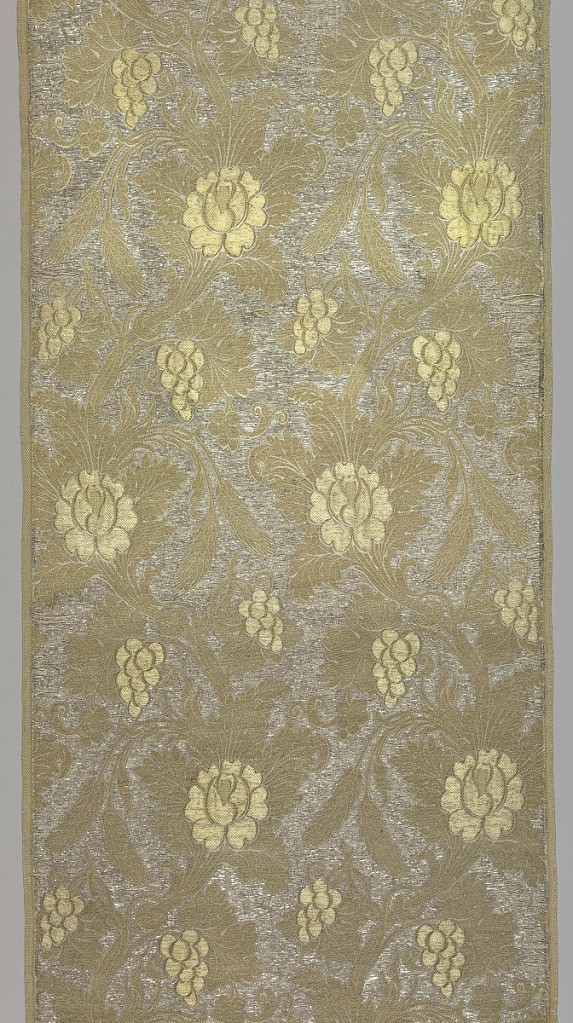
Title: Textile
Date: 18th century
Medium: silk, metallic thread Technique: plain weave with supplementary weft
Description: Solid gold and silver brocade. Design of serpentine branches with blossoms, grapes and wheat. Grapes and blossoms are in high relief.